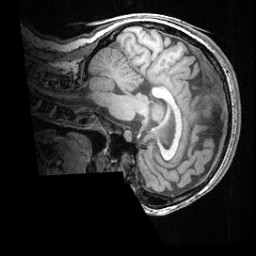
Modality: T1w
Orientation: sagittal
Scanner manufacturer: ge
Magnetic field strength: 3 T
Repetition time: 0.008572 s
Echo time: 0.003384 s